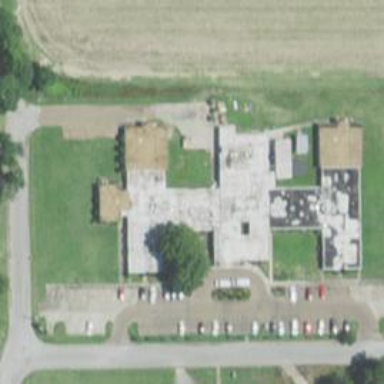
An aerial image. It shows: Nursing home.